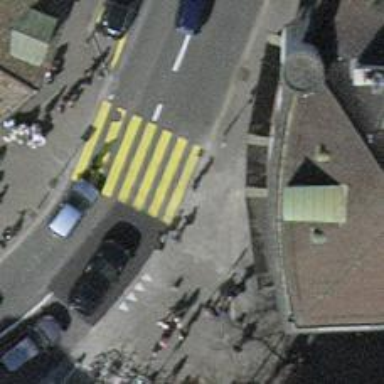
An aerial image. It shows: Kerb barrier.